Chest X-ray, PA view. Patient: 56 years old, sex M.
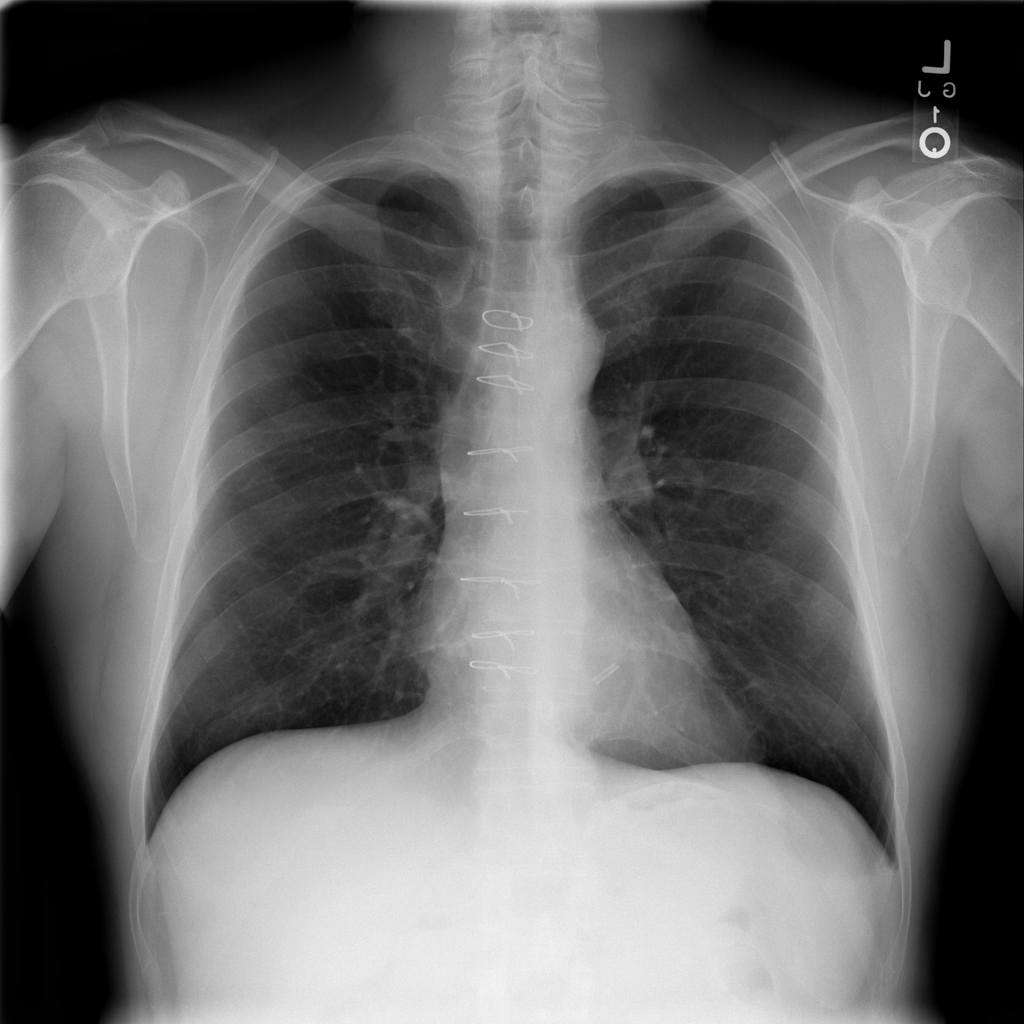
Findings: No Finding